Question: I have a webservices and I've added it to my .NET project as a web reference. One of the web methods returns a nested array (NameValuePairDTOArray[NameValuePairDTO[]). I can only get null objects in .NET code, but it did return the data when I tested by SoapUI.
I pasted some part of the wsdl file here.
This is the method definition.
'''
<definitions xmlns="http://schemas.xmlsoap.org/wsdl/" xmlns:tns="http://services.mymachine.com/" xmlns:xsd="http://www.w3.org/2001/XMLSchema" name="IneteractionService" targetNamespace="http://services.mymachine.com/">
<operation name="getValue" parameterOrder="parameters">
<input message="tns:MyServices_getValues"/>
<output message="tns:MyServices_getValuesResponse"/>
<fault message="tns:ServiceException" name="ServiceException"/>
</operation>
<xs:schema xmlns:ns1="http://ods.mymachine.com/v1_0_0" xmlns:tns="http://services.mymachine.com/" xmlns:xs="http://www.w3.org/2001/XMLSchema" targetNamespace="http://services.mymachine.com/" version="1.0">
<xs:import namespace="http://ods.mymachine.com/v1_0_0"/>
<xs:element name="ServiceException" type="tns:ServiceException"/>
<xs:element name="getValue" type="tns:getValue"/>
<xs:element name="getValuesResponse" type="tns:getValuesResponse"/>
<xs:complexType name="getValue">
<xs:sequence>
<xs:element minOccurs="0" name="firstName" type="xs:string"/>
<xs:element minOccurs="0" name="lastName" type="xs:string"/>
</xs:sequence>
</xs:complexType>
<xs:complexType name="getValuesResponse">
<xs:sequence>
<xs:element maxOccurs="unbounded" minOccurs="0" name="return" type="ns1:NameValuePairDTOArray"/>
</xs:sequence>
</xs:complexType>
</xs:schema>
</definitions>
'''
This is the response data definitions.
'''
<xs:schema xmlns:ns1="http://common.mymanchine.com/v1_0_0" xmlns:tns="http://ods.mymachine.com/v1_0_0" xmlns:xs="http://www.w3.org/2001/XMLSchema" elementFormDefault="qualified" targetNamespace="http://ods.mymachine.com/v1_0_0" version="1.0">
<xs:import namespace="http://common.mymanchine.com/v1_0_0"/>
<xs:complexType final="#all" name="NameValuePairDTOArray">
<xs:sequence>
<xs:element maxOccurs="unbounded" minOccurs="0" name="item" nillable="true" type="tns:NameValuePairDTO"/>
</xs:sequence>
</xs:complexType>
<xs:complexType name="NameValuePairDTO">
<xs:complexContent>
<xs:extension base="ns1:DataTransferObject">
<xs:sequence/>
<xs:attribute name="name" type="xs:string"/>
<xs:attribute name="value" type="xs:string"/>
</xs:extension>
</xs:complexContent>
</xs:complexType>
</xs:schema
'''
The proxy classes generated by .NET are like:
'''
[WebServiceBinding(Name = "InteractionServicesBinding", Namespace = "http://services.mymachine.com/")]
[XmlInclude(typeof(DataTransferObject))]
[DebuggerStepThrough]
[GeneratedCode("System.Web.Services", "4.0.30319.1")]
[DesignerCategory("code")]
public class InteractionServicesServiceWse : WebServicesClientProtocol
{
public InteractionServicesServiceWse();
[SoapDocumentMethod("", RequestNamespace = "http://services.mymachine.com/",
ResponseNamespace = "http://services.services.mymachine.com/", Use = SoapBindingUse.Literal, ParameterStyle = SoapParameterStyle.Wrapped)]
public NameValuePairDTOArray[] getValue(string firstName, string lastName);
}
[Serializable]
[XmlType(Namespace = "http://ods.mymachine.com/v1_0_0")]
[GeneratedCode("System.Xml", "4.0.30319.233")]
[DebuggerStepThrough]
[DesignerCategory("code")]
public class NameValuePairDTOArray
{
public NameValuePairDTOArray();
[XmlElement("item", IsNullable = true)]
public NameValuePairDTO[] item { get; set; }
}
[Serializable]
[DesignerCategory("code")]
[XmlType(Namespace = "http://ods.mymachine.com/v1_0_0")]
[GeneratedCode("System.Xml", "4.0.30319.233")]
[DebuggerStepThrough]
public class NameValuePairDTO : DataTransferObject
{
public NameValuePairDTO();
[XmlAttribute]
public string name { get; set; }
[XmlAttribute]
public string value { get; set; }
}
'''
Now if I call getValue("John", "Peter"), it will return as below in .NET.

But the soapUI returns something like:
'''
<env:Body>
<ns2:getValueResponse xmlns:ns2="http://services.mymachine.com/">
<return>
<item value="123" name="BONUS_ID"/>
<item value="456" name="POPUP_OBJECT_ID"/>
</return>
<return>
<item value="123" name="BONUS_ID"/>
<item value="567" name="POPUP_OBJECT_ID"/>
</return>
</ns2:getValueResponse>
</env:Body>
'''
It seems that .NET cannot detect that NameValuePairDTO/item is an array.
What's wrong?
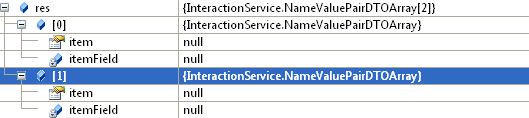
Answer: Well, the issue turned out to be that something was wrong in the server side.
The schema defined that NameValuePairDTOArray and NameValuePairDTO were quailifed.
But look at the response xml,
'''
<env:Body>
<ns2:getValueResponse xmlns:ns2="http://services.mymachine.com/">
<return>
<item value="123" name="BONUS_ID"/>
<item value="456" name="POPUP_OBJECT_ID"/>
</return>
<return>
<item value="123" name="BONUS_ID"/>
<item value="567" name="POPUP_OBJECT_ID"/>
</return>
</ns2:getValueResponse>
'''
The return(NameValuePairDTOArray) and item(NameValuePairDTO) are unqualified. And the proxy class generated assumes that they are qualified because schema defined, but this caused the failure to parse the xml.
The quick fix will be to manually add the unqualifed attribute to the NameValuePairDTO property in NameValuePairDTOArray class.In the future, the serve side should fix this issue.